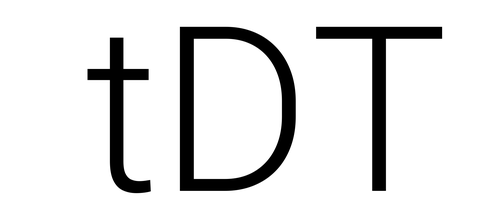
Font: Roboto_Light